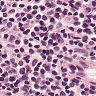
Metastatic tissue present: no